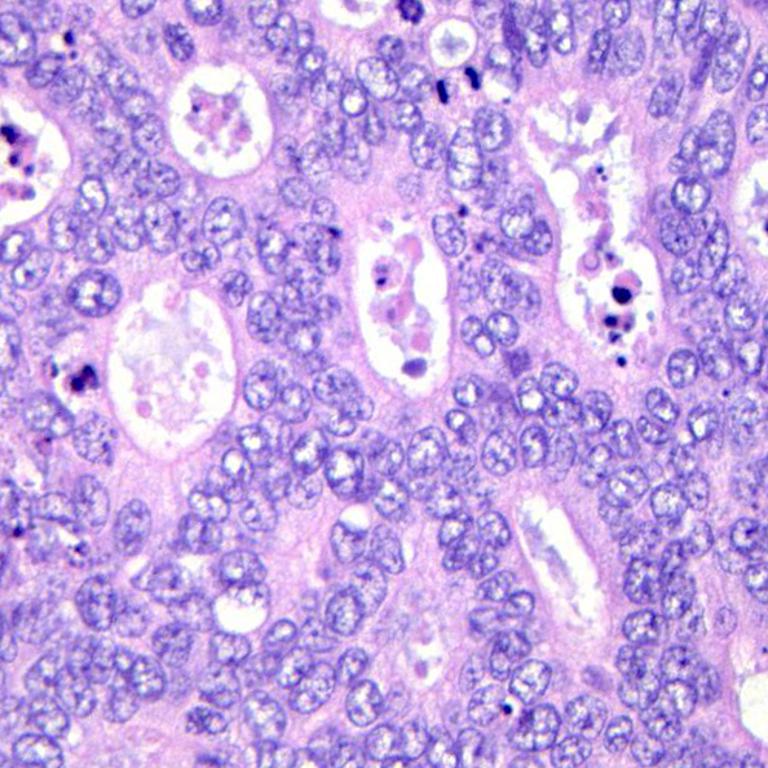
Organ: colon
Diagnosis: adenocarcinomas